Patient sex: F
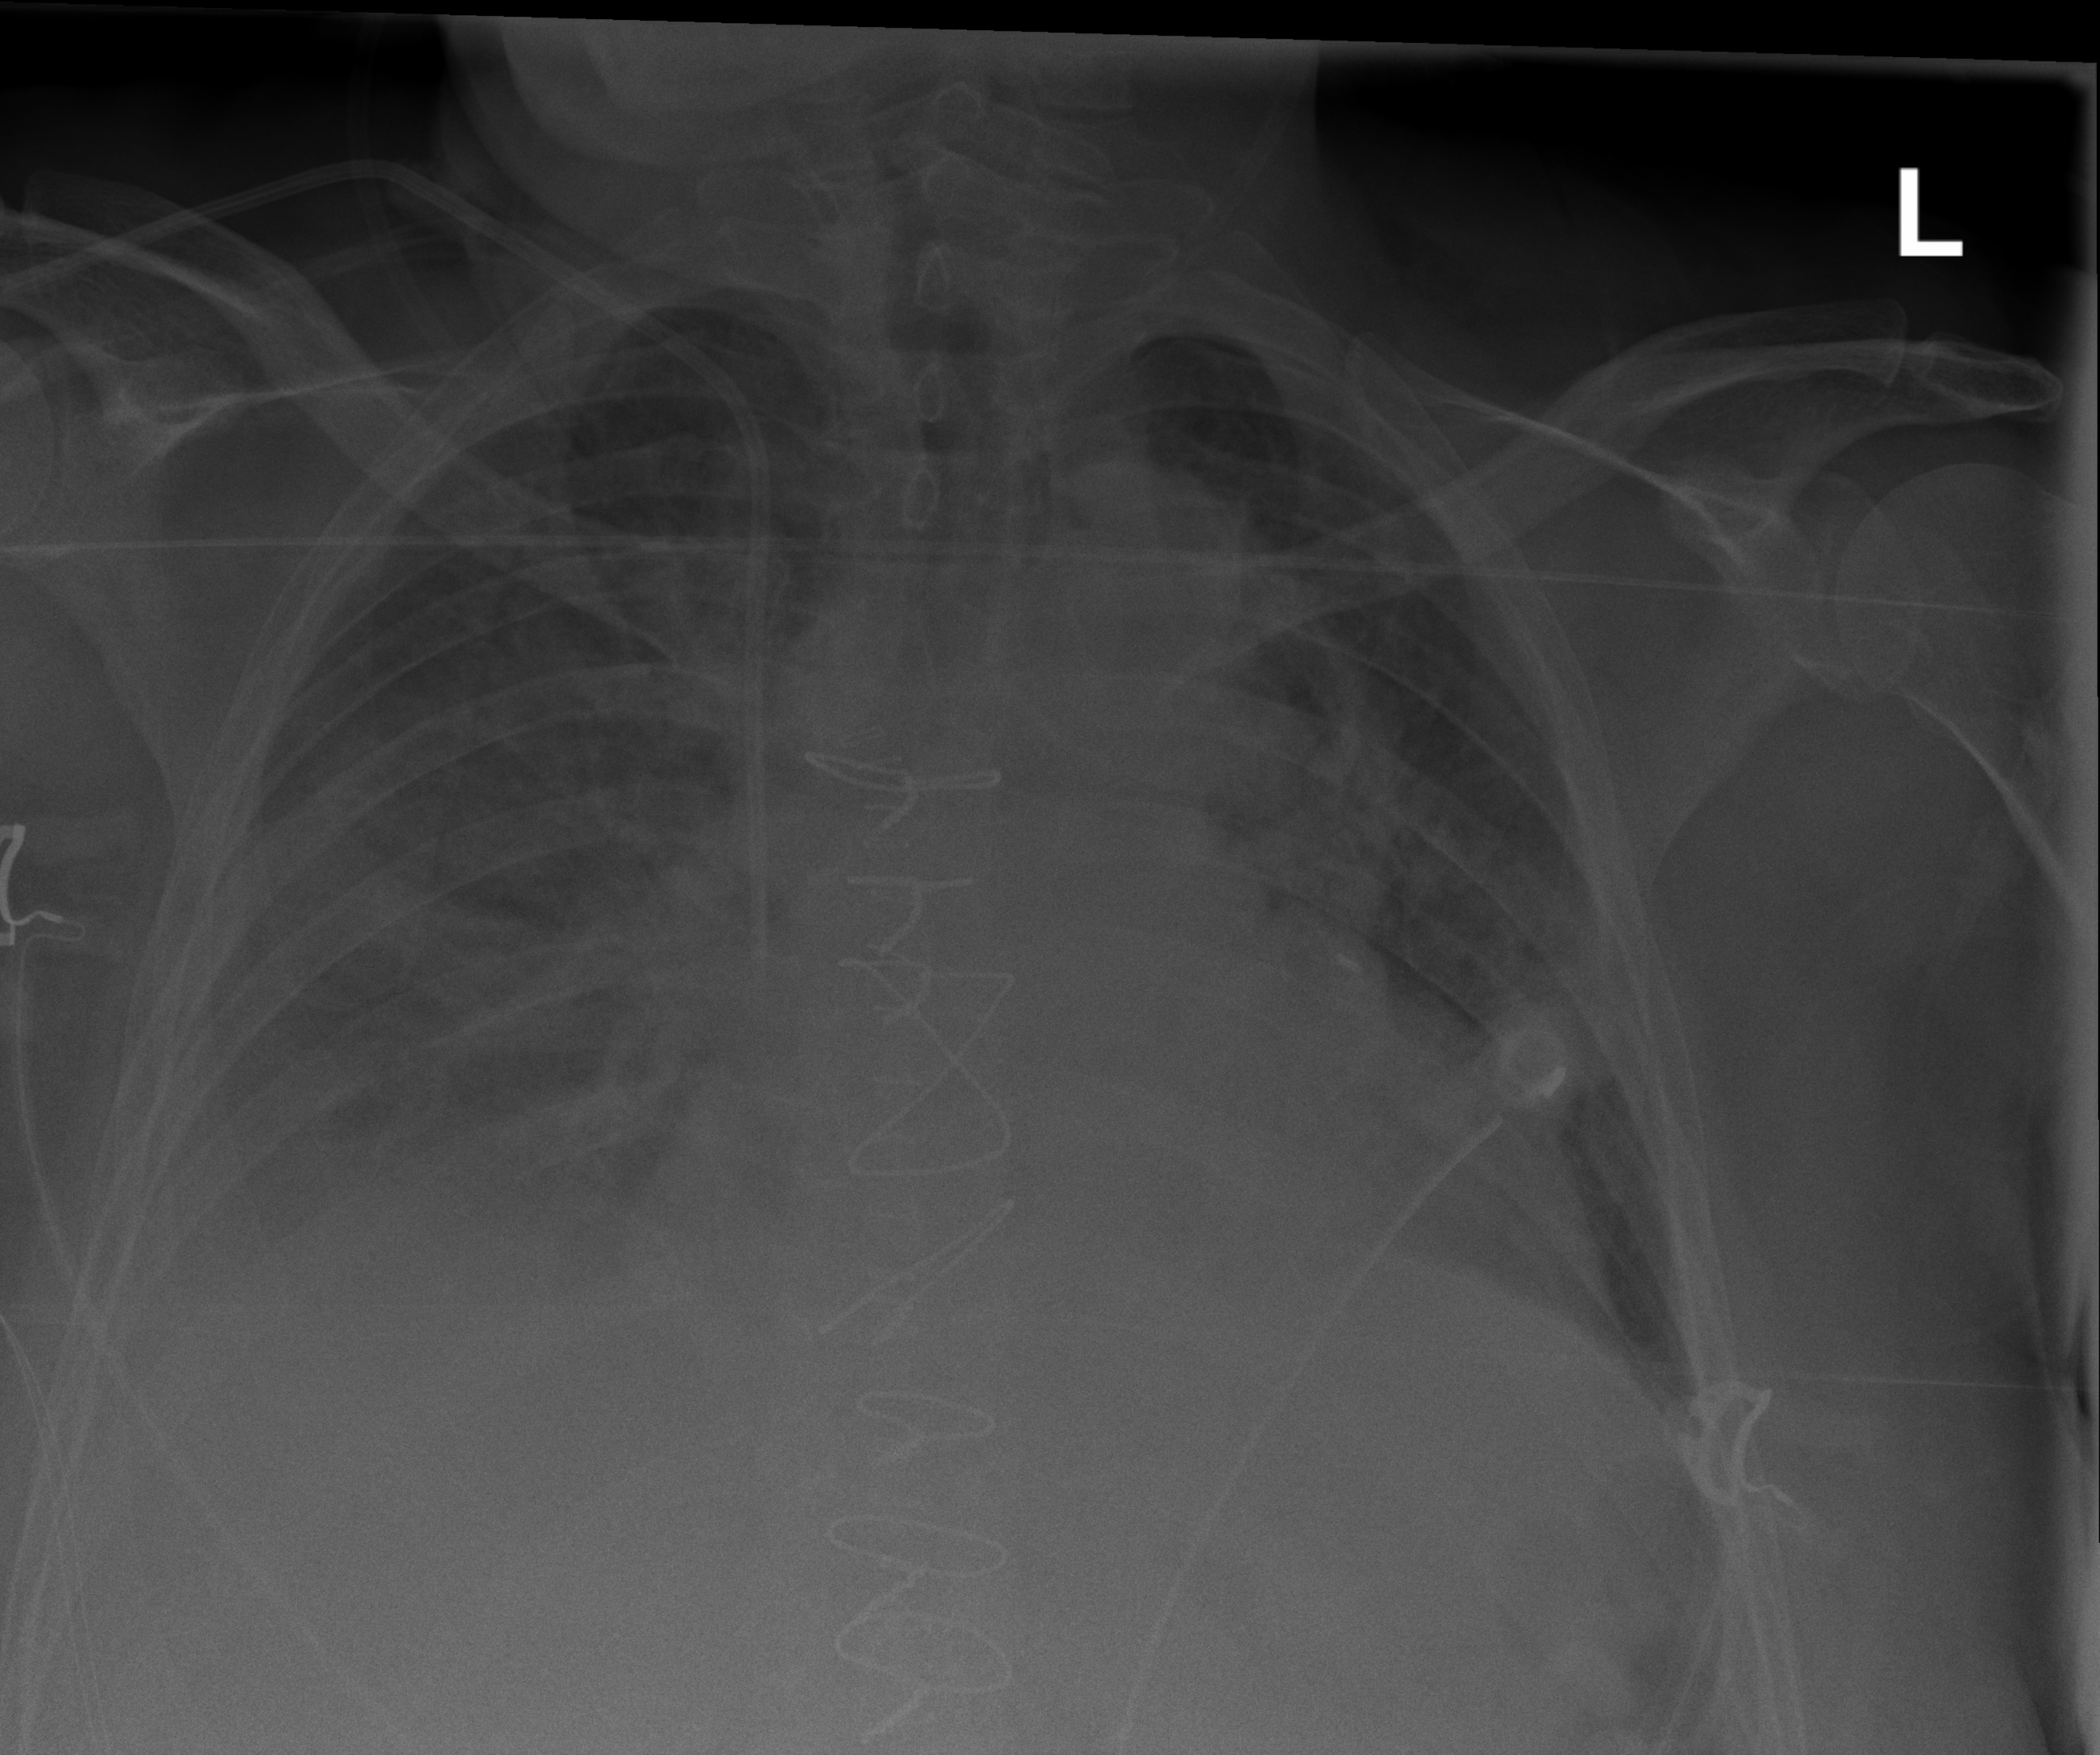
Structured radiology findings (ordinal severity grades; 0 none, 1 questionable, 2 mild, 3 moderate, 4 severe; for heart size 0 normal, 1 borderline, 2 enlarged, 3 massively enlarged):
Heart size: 2
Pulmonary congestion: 2
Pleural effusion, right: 3
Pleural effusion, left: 0
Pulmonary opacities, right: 2
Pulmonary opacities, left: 2
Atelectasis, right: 3
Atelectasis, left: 2